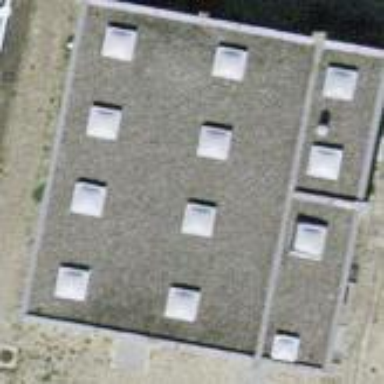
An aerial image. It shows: Industrial building.